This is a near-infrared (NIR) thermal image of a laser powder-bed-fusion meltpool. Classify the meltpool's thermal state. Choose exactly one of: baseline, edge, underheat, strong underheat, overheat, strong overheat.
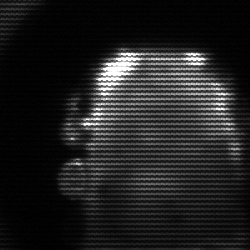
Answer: baseline